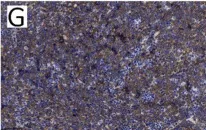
CD123. In immunohistochemistry.
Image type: pathology (immunostaining)